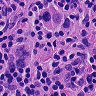
Metastatic tissue present: yes